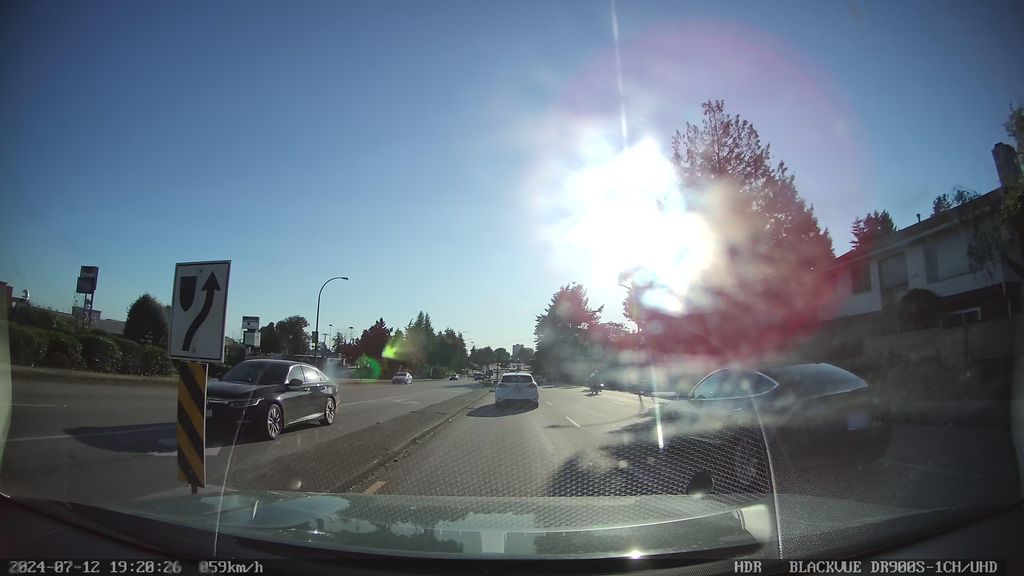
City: vancouver